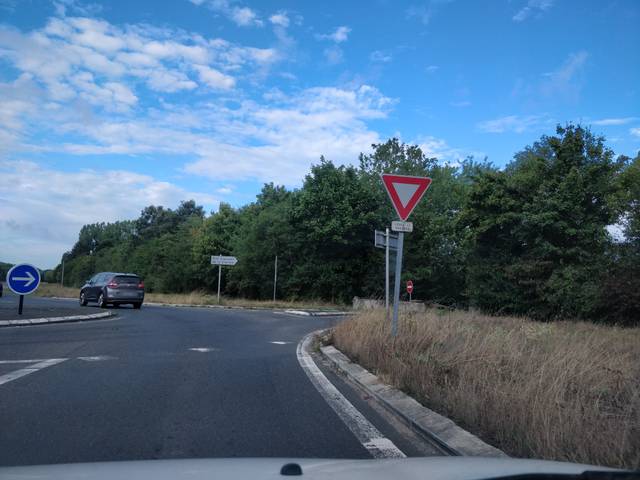
Region: France
Coordinates: 47.232, -1.486